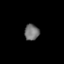
Tissue: prostate
Cell type: T cells
Senescence score: 0.1829
Nuclear area (px): 229
Mean DAPI intensity: 115.066